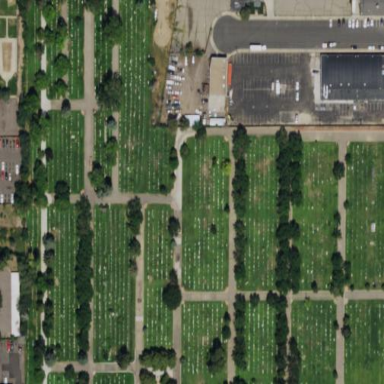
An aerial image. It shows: Cemetery.